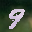
Label: 9